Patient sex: M
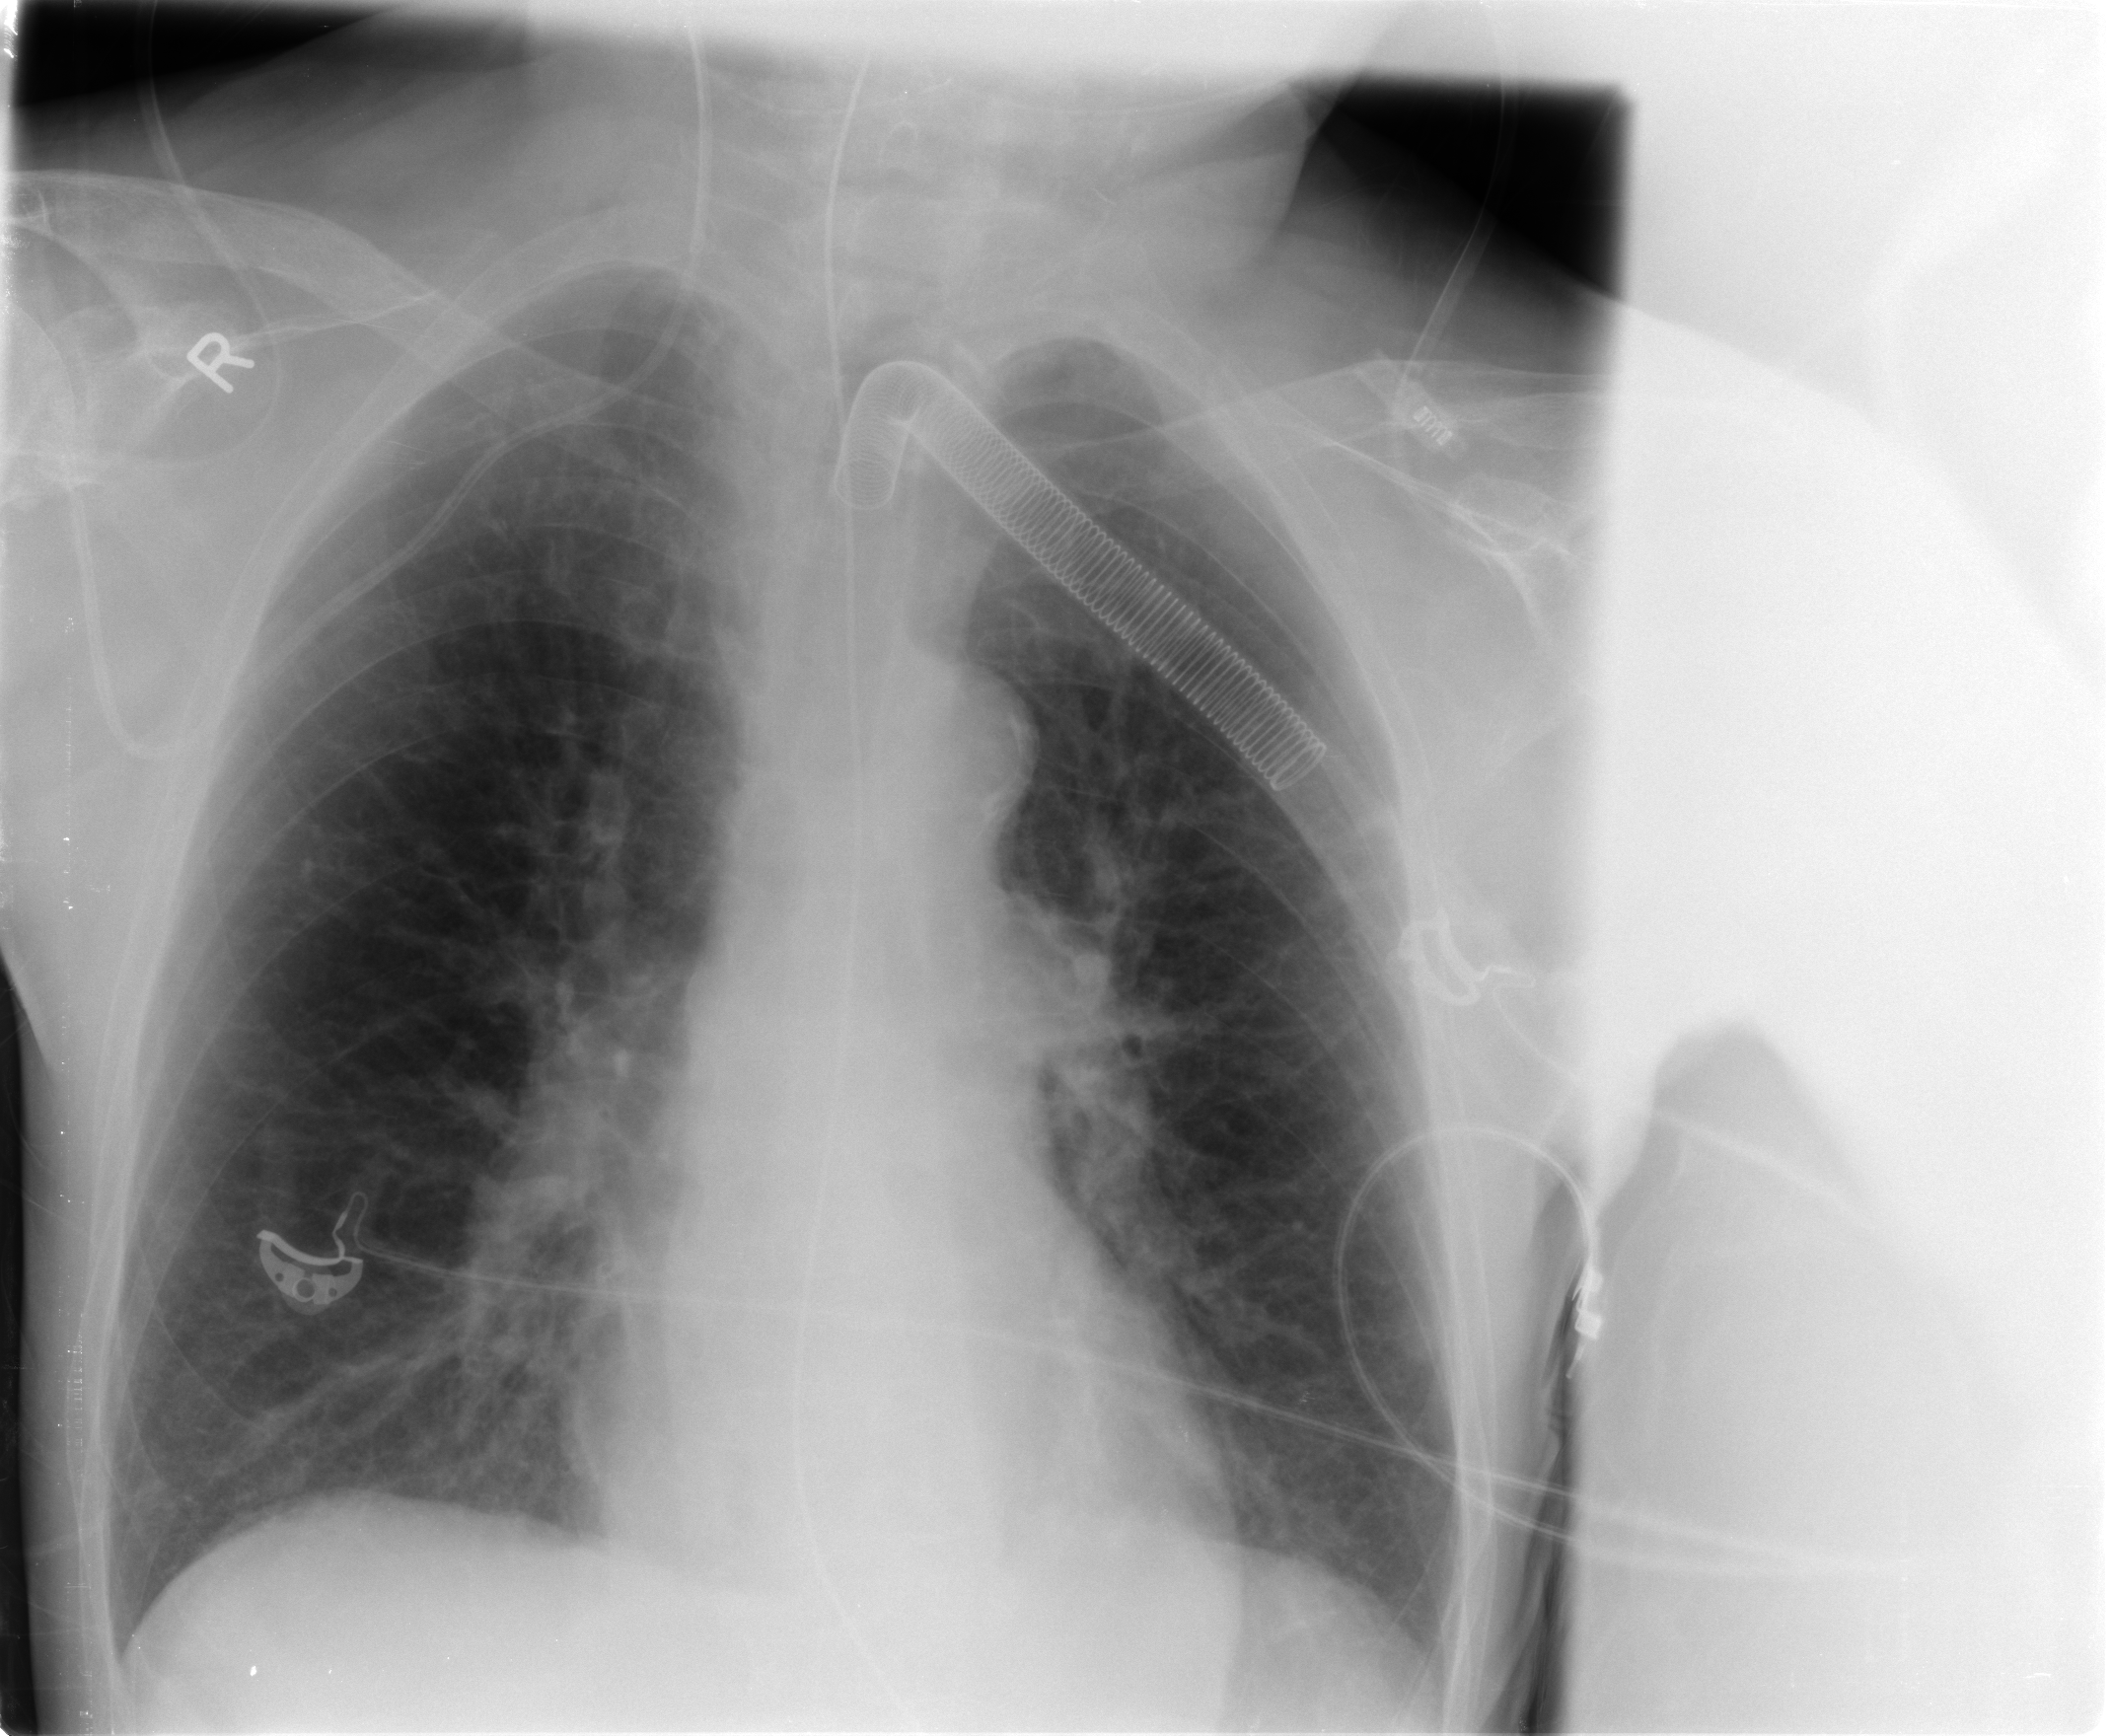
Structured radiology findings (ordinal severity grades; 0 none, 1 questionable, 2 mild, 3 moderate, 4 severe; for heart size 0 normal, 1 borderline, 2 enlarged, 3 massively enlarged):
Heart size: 0
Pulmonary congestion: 2
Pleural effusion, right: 0
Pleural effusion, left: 0
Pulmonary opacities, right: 0
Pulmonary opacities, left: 0
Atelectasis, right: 2
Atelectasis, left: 2